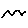
Label: zigzag